Question: Currently, I have two delay blocks above each other, where one agent goes through one of the blocks and the other through the other one.

But when I want exponentially distributed values with a mean of 120 seconds, They both need to have the same value always. So they are done at the same time.
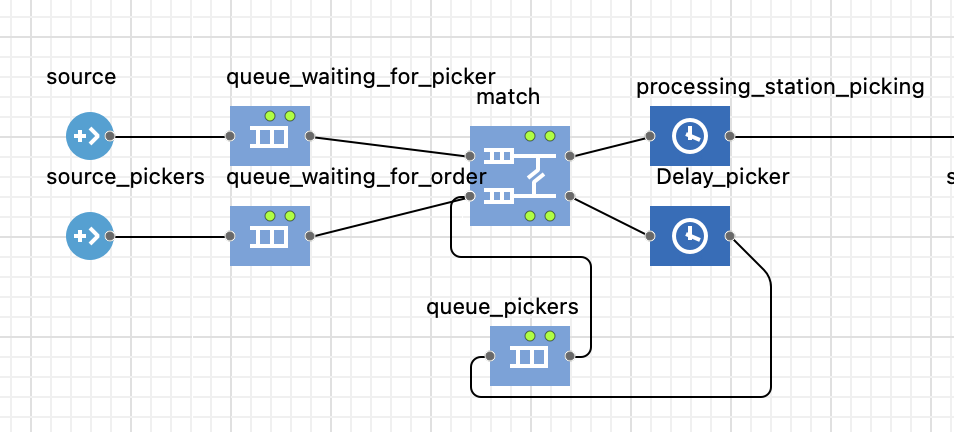
Answer: You simply need to have the two delay blocks use their own (but with the same seed) random object.
Start off by creating two identical random objects
<URL>
And have each of the delay blocks use of them of them
<URL>
Then the numbers they will sample will be the same for every sampling iteration.
See this post for a similar problem
<URL>